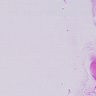
Metastatic tissue present: no